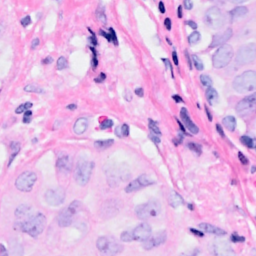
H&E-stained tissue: Breast